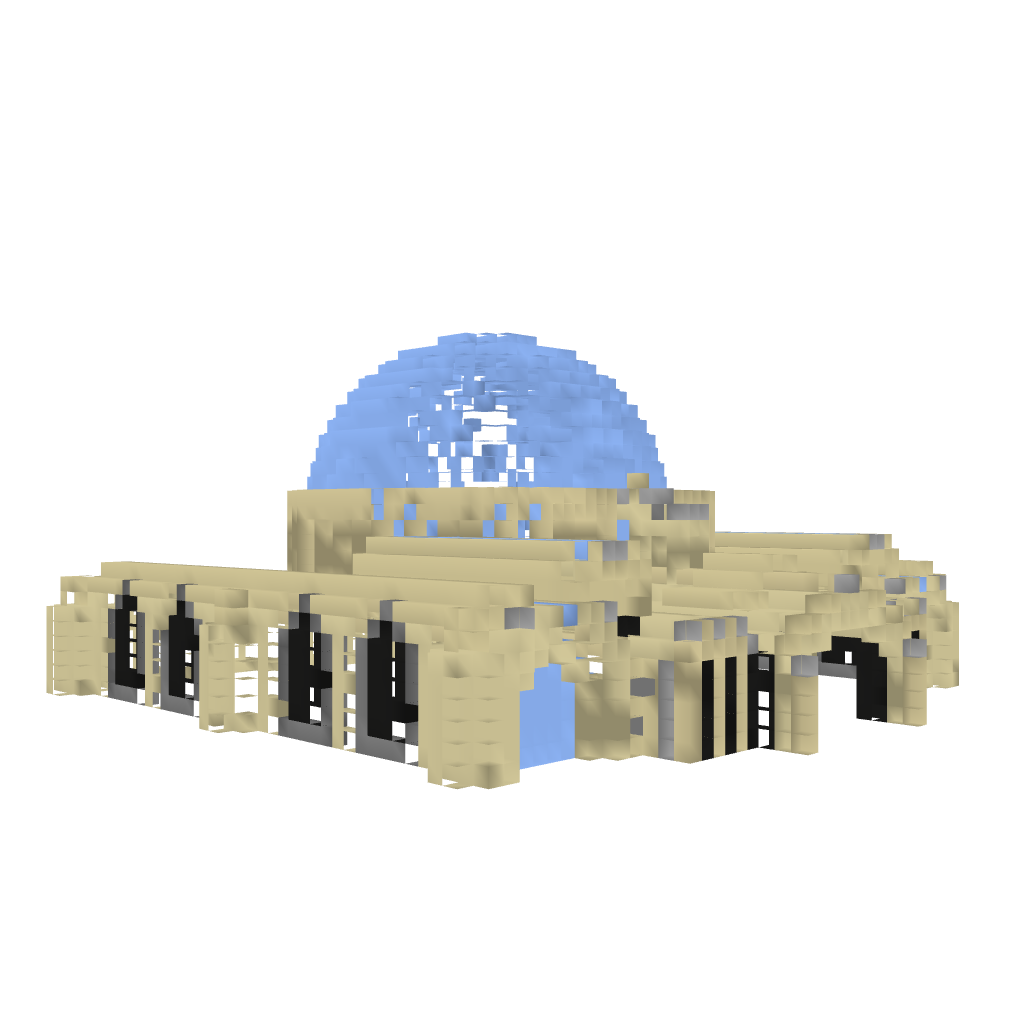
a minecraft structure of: Sand/Ice Palace